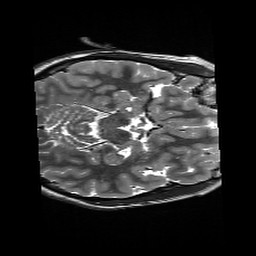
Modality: T2w
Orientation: axial
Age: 21
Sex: female